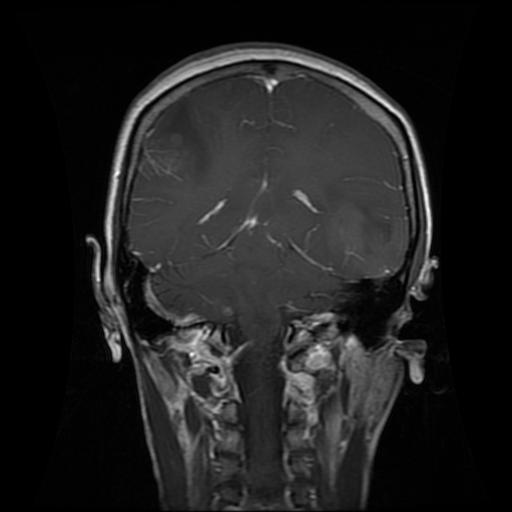
Label: glioma